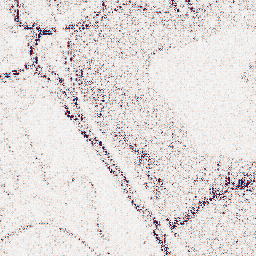
Category: wavelet
Decomposition family: wavelet_reverse_biorthogonal
Decomposition parameters: wavelet: rbio2.4
level: 1
Upsampling method: quartic
Upsampling parameters: scale: 2
Upsampling scale: 2